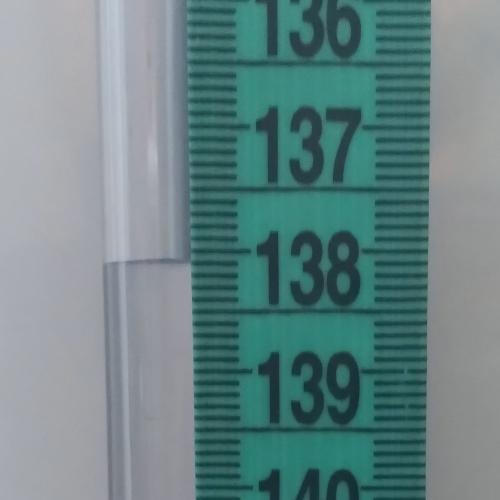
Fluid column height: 138.1 cm